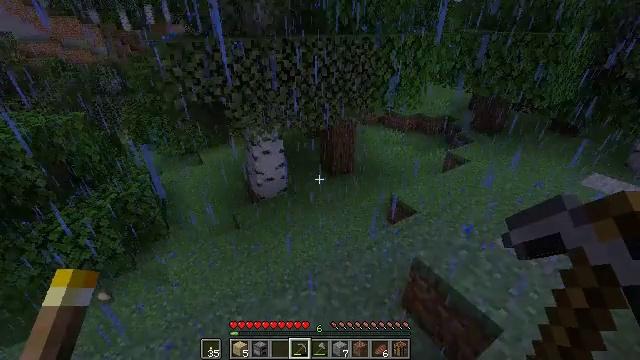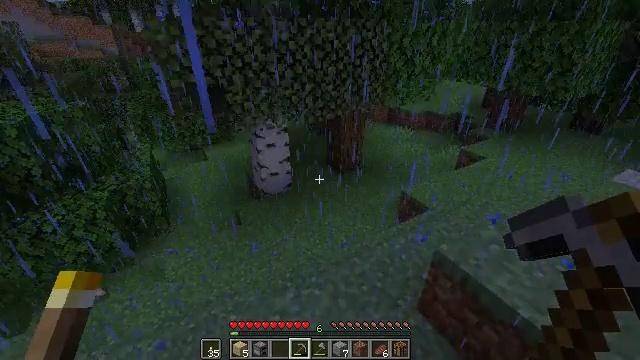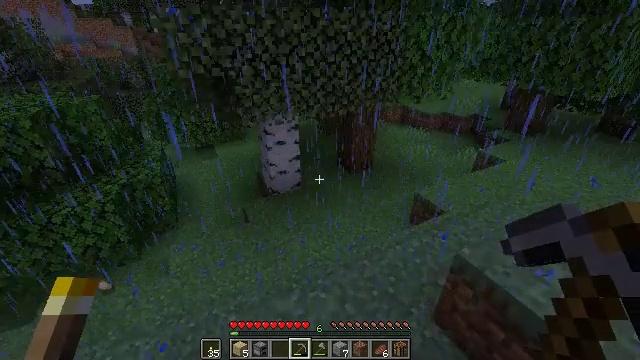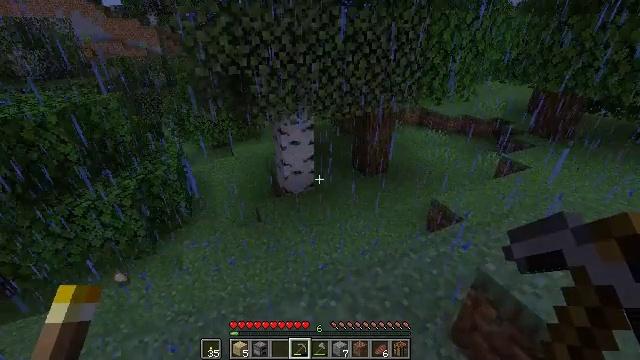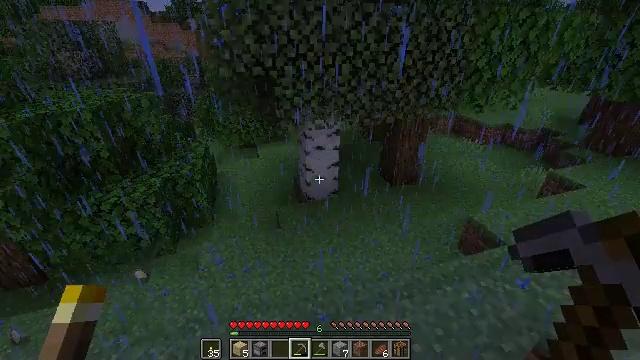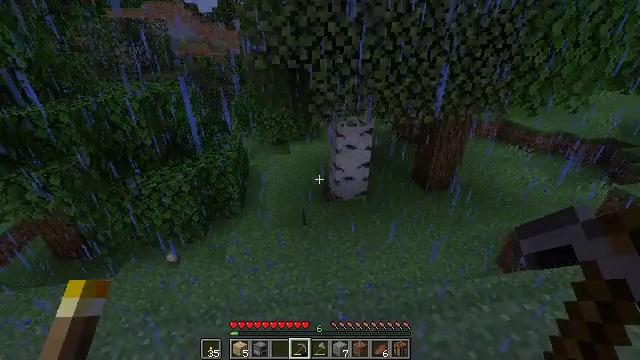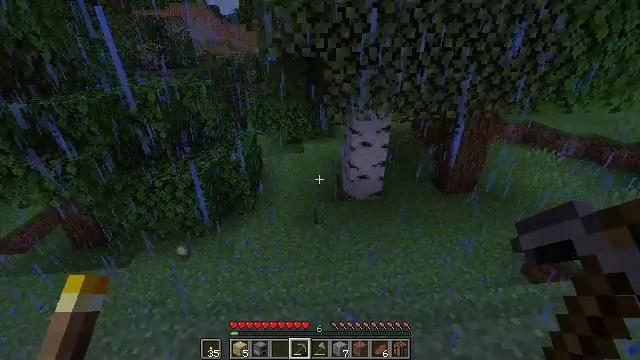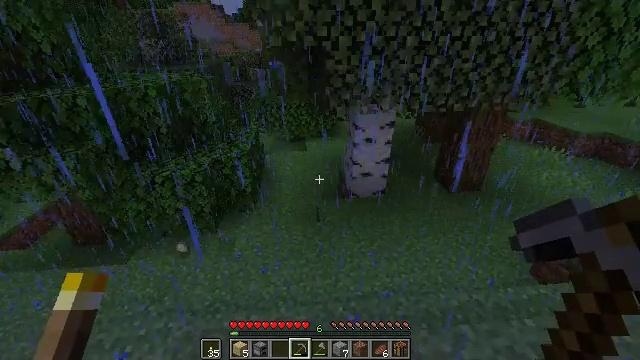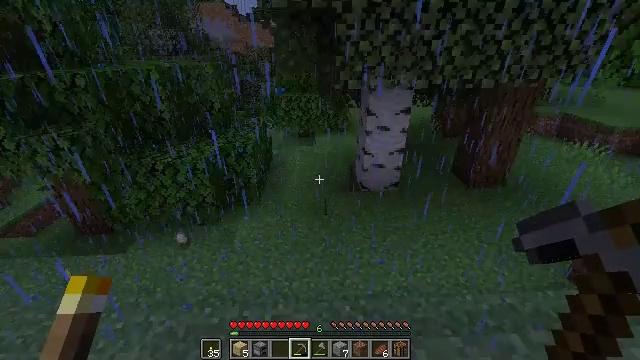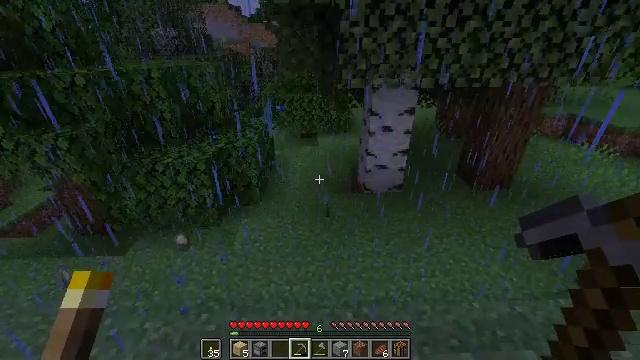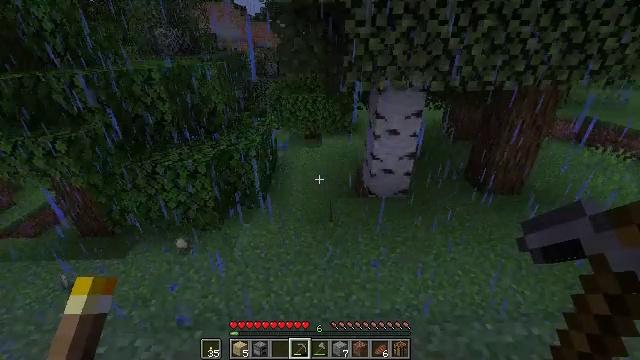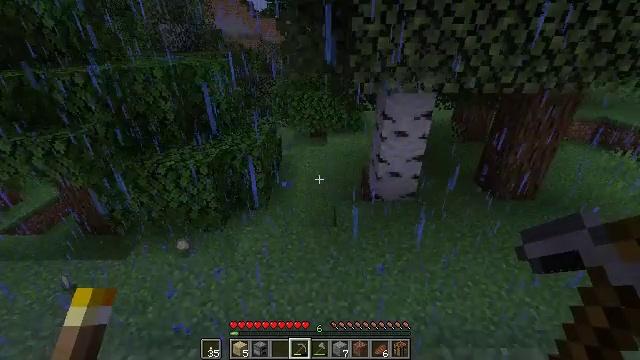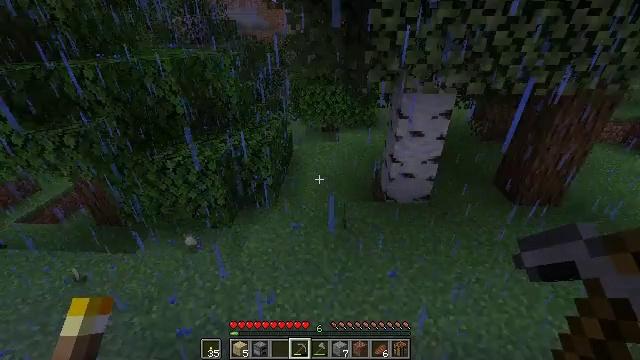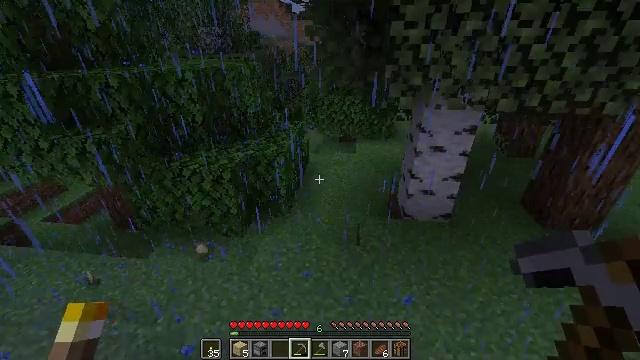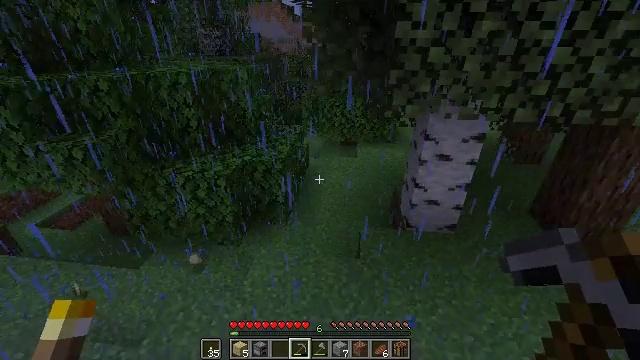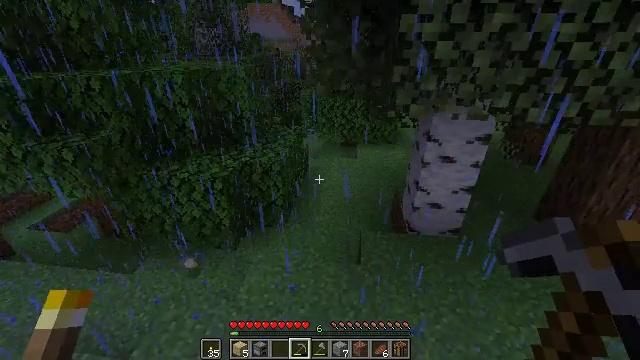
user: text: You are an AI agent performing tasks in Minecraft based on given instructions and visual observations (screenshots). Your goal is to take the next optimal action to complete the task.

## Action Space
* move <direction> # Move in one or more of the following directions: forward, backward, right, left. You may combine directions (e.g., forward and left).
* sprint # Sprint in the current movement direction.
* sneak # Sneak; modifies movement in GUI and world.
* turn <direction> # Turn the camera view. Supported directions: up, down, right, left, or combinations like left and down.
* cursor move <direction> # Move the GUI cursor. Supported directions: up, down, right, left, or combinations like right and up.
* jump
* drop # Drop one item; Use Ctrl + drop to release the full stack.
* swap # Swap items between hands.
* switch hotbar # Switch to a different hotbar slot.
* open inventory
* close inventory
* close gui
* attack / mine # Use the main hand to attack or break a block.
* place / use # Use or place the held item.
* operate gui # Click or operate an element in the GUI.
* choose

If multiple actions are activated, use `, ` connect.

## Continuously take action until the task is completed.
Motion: motion action
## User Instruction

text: Break the sugar cane.
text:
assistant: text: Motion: move forward, turn left
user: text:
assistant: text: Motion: move forward, turn left
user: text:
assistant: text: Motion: move forward, turn left
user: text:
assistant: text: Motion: move forward, turn left
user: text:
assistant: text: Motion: move forward, turn left
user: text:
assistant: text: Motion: move forward, turn left
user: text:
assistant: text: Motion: move forward
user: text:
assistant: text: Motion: move forward, turn left
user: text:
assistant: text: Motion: move forward
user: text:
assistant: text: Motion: move forward, turn left
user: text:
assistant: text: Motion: move forward, turn left
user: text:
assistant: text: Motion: move forward, turn left and down
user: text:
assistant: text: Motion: move forward, turn left and up
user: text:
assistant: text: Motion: move forward
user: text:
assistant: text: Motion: move forward
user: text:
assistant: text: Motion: move forward
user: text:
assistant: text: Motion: move forward
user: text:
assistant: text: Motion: move forward
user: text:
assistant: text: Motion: move forward
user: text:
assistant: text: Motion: move forward
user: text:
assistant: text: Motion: move forward, turn left and down
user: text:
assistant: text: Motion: move forward, turn left and down
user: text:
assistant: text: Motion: move forward, turn left and down
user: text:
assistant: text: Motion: move forward, turn left and down
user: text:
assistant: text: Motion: move forward, turn left and down
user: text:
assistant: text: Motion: move forward, turn left
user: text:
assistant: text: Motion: move forward, turn left
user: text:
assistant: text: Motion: move forward, turn left
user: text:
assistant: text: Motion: move forward, turn left
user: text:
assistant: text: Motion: move forward